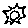
Label: sun